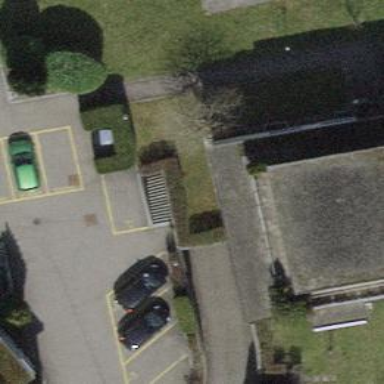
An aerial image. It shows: Parking area.